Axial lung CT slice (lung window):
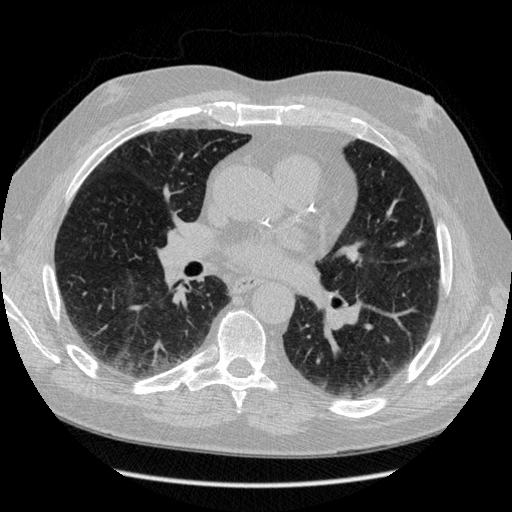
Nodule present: no